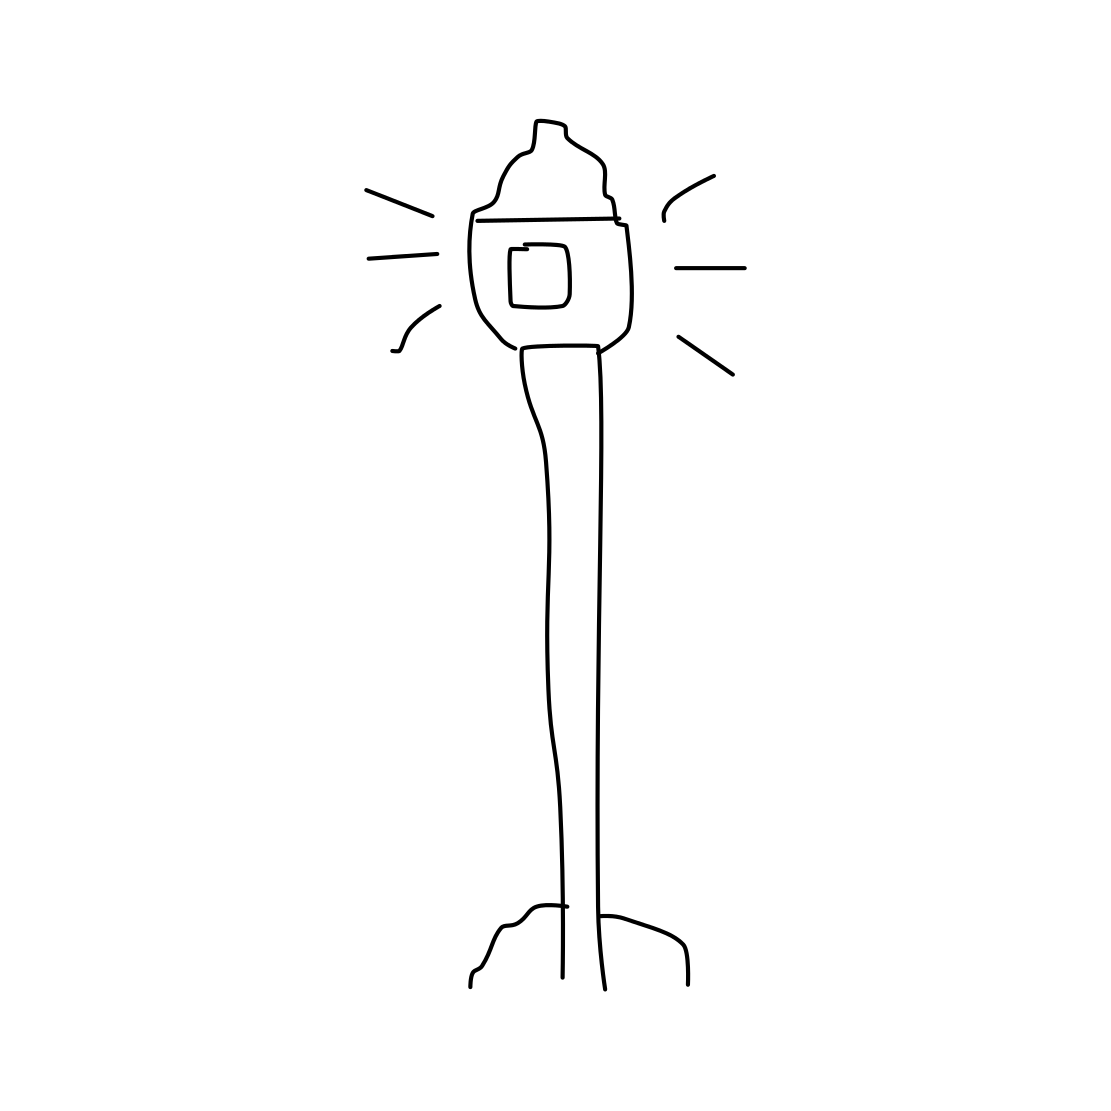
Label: streetlight